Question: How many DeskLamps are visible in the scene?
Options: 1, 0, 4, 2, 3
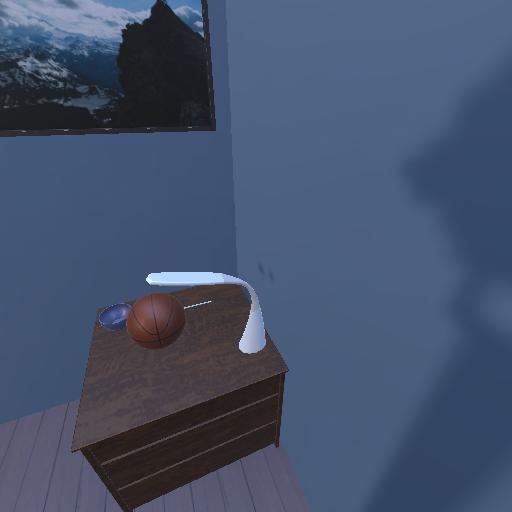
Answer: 1